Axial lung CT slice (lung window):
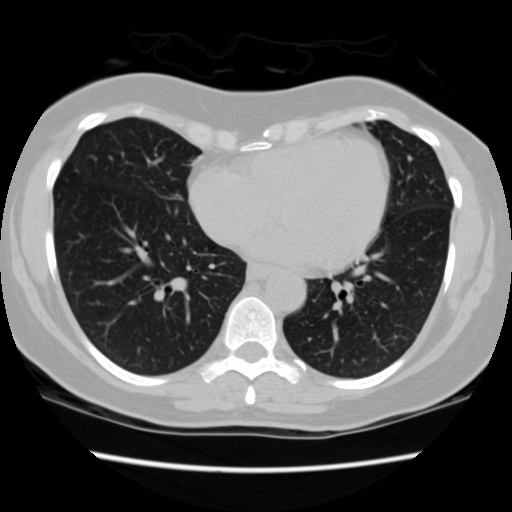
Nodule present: no